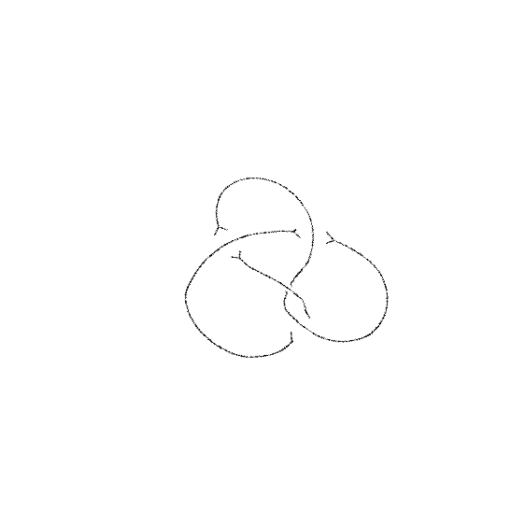
Crossing number: 4